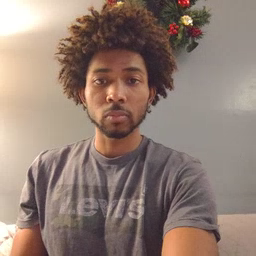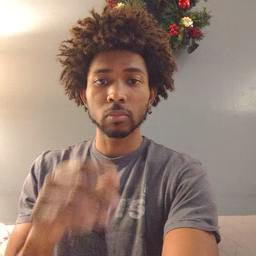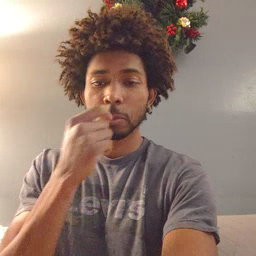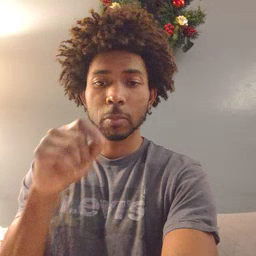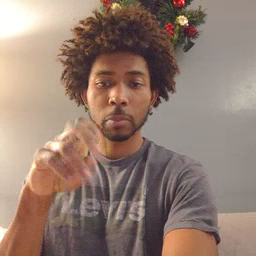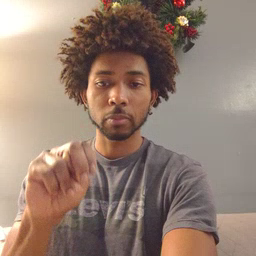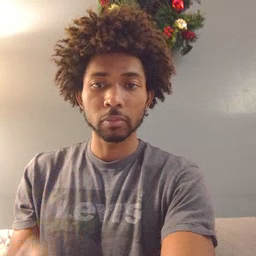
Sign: pen